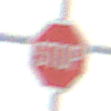
Verkehrszeichen: Stop
Umgebung: Outdoor, Nature
Tageszeit: MorningAfternoon
Wetter: Overcast
Licht: Natural
Jahreszeit: Winter
Kontrast: LowContrast